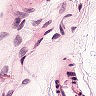
Metastatic tissue present: no